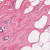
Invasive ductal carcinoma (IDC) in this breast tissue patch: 0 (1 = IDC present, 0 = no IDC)